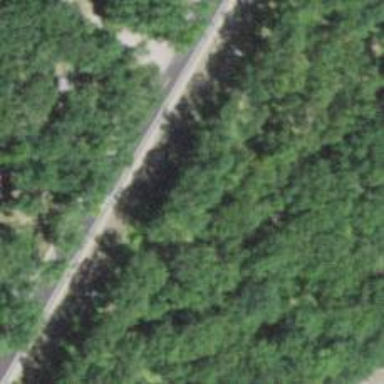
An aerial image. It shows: Abandoned railway path with historic significance.